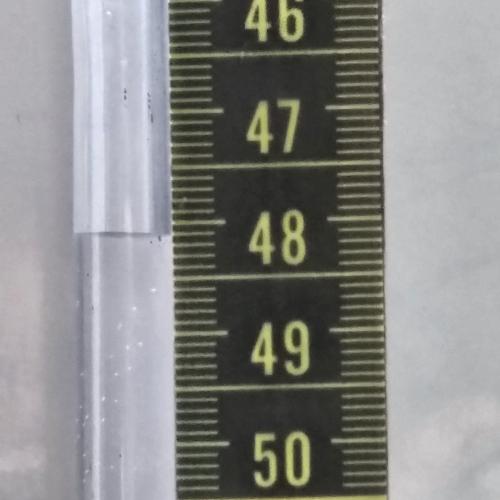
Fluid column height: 48.1 cm